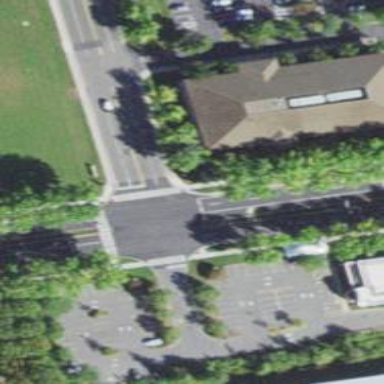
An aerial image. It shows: Asphalt road with secondary link designation.